Field crop: maize
Growth stage: 1
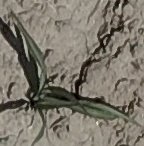
Species: sorghum